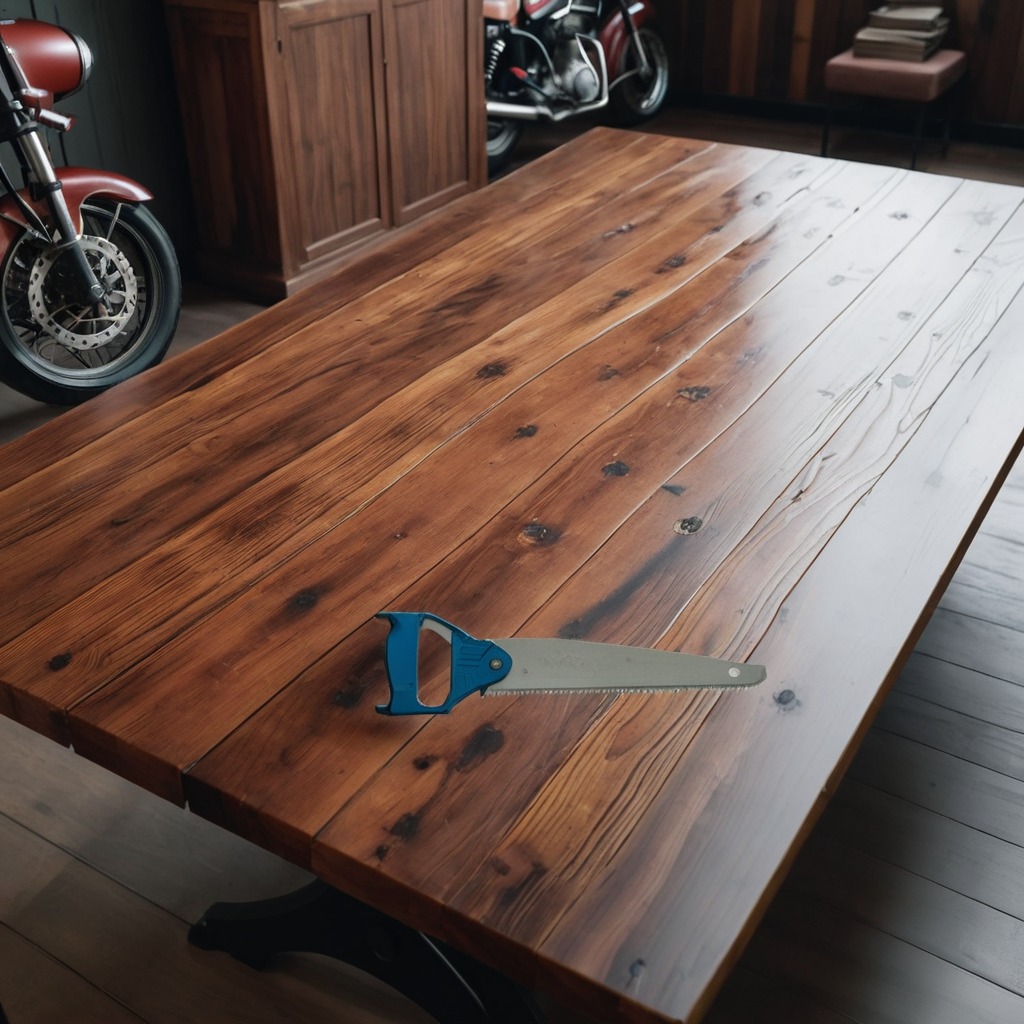
A metal saw lies on the wooden table in the garage.